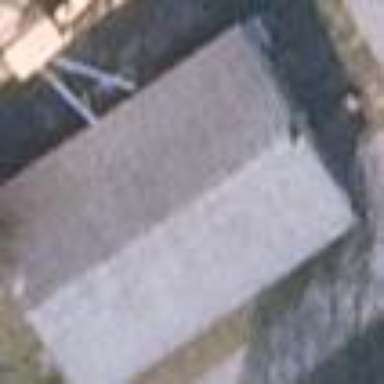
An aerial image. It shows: Industrial building with gabled roof.